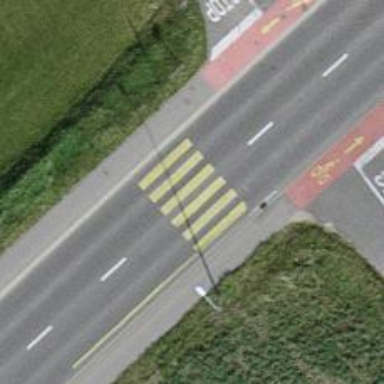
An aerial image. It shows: Uncontrolled crossing on the road.